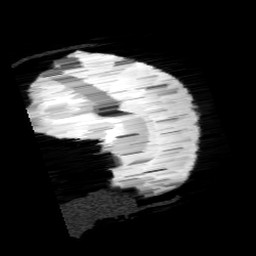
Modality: SWI
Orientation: sagittal
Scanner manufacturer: siemens
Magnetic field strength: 3 T
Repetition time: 0.03 s
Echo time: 0.02 s